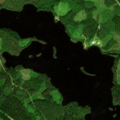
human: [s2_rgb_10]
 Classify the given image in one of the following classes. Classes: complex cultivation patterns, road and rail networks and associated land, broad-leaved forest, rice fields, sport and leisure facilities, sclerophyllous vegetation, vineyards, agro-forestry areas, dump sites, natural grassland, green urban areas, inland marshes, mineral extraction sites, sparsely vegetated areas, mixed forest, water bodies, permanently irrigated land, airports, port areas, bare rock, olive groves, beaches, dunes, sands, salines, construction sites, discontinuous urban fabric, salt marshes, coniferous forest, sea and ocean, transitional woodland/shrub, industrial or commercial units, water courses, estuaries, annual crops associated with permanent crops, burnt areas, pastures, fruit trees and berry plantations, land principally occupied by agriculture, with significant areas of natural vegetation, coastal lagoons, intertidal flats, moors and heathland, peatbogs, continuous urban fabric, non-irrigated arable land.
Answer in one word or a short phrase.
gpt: coniferous forest, mixed forest, transitional woodland/shrub, water bodies